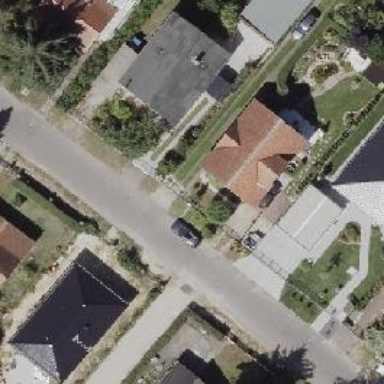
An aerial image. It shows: Residential road.